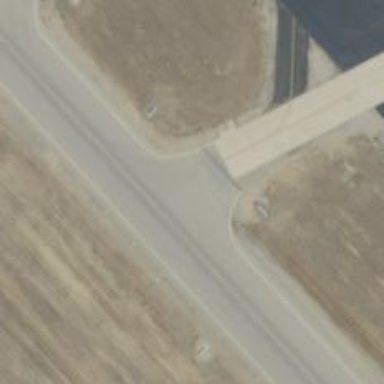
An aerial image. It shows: View of taxiway at the airport.